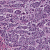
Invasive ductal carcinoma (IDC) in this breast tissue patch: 1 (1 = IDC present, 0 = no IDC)